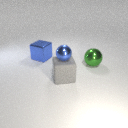
large gray rubber cube to the right of large blue metal cube